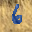
Label: 6